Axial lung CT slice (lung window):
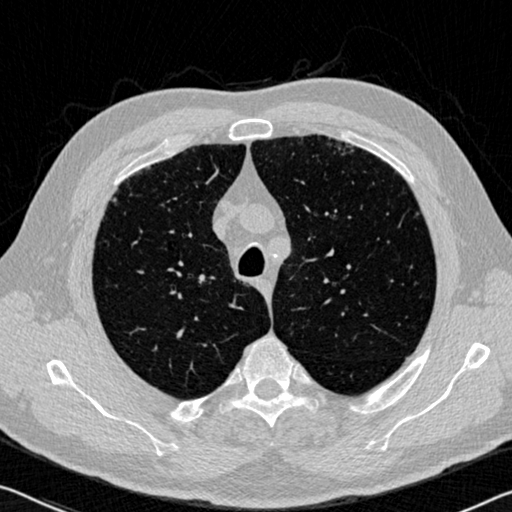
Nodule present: no